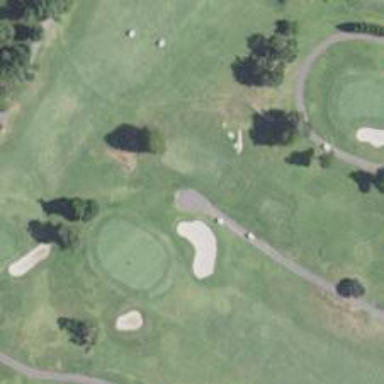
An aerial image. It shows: Service road used as golf cart path.